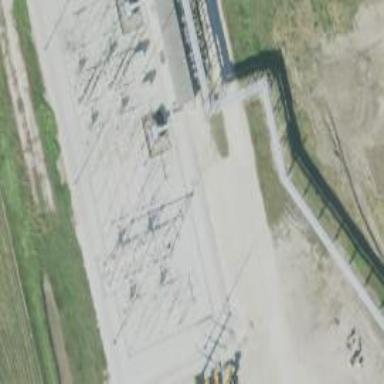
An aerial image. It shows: Switch used for power control.